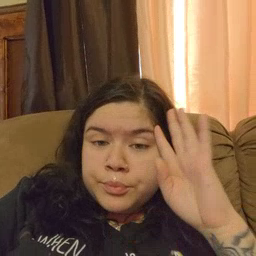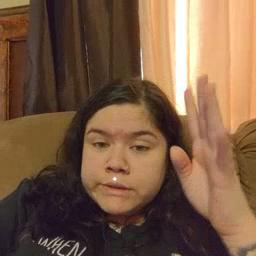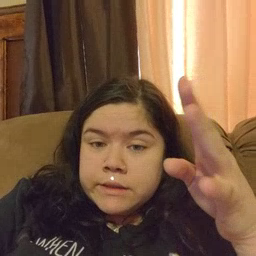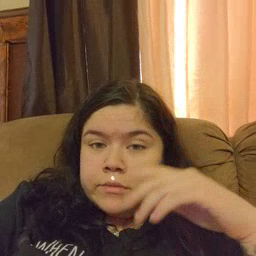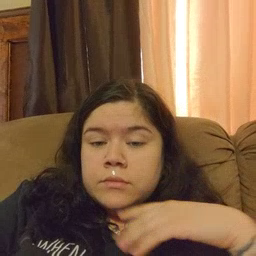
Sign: pretend